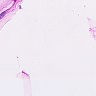
Metastatic tissue present: no